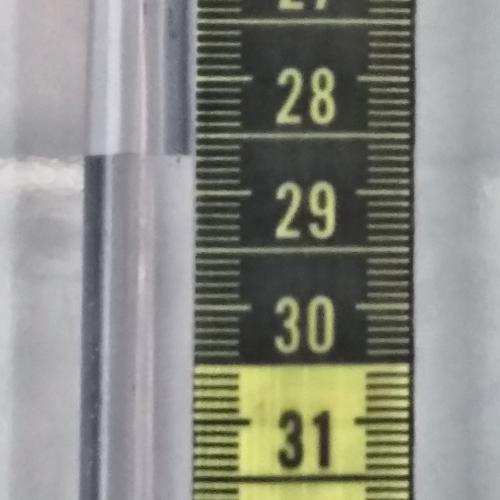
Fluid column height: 28.7 cm